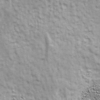
Label: not_dusty